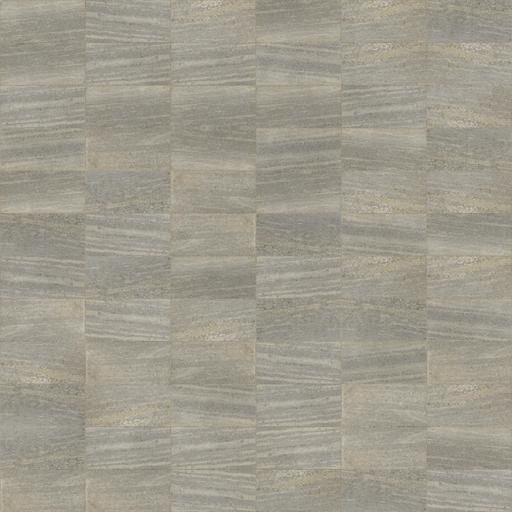
Tags: paving stones